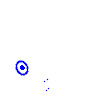
Particle: pion